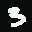
Label: 3